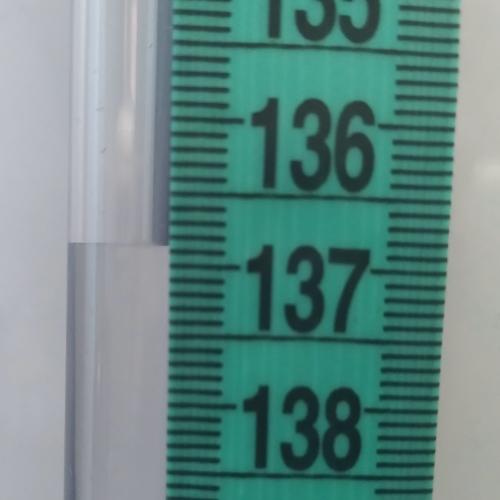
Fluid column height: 136.9 cm